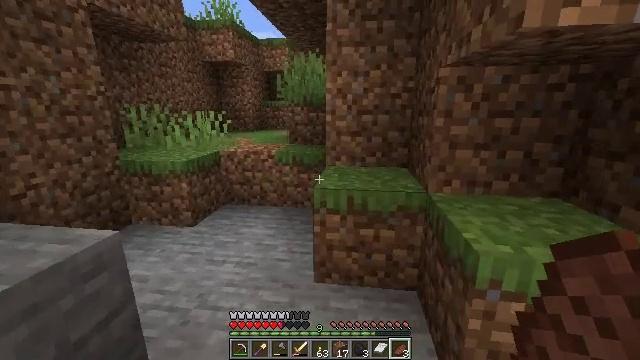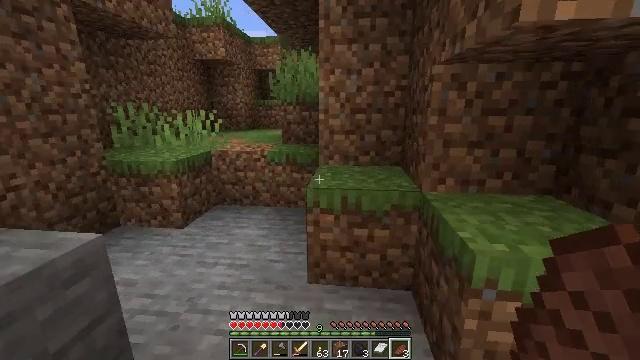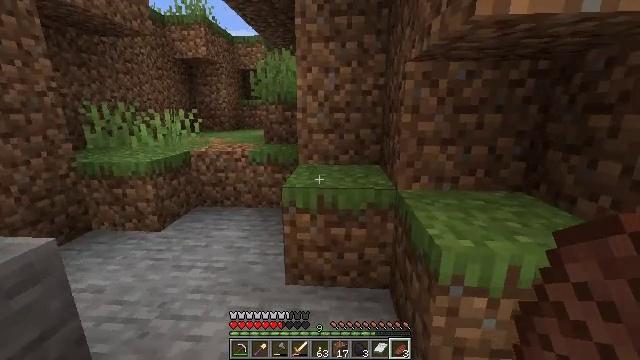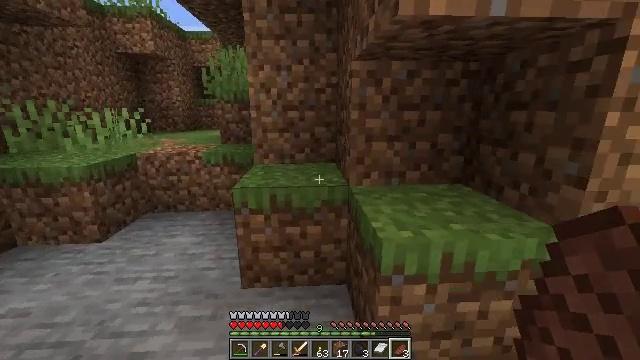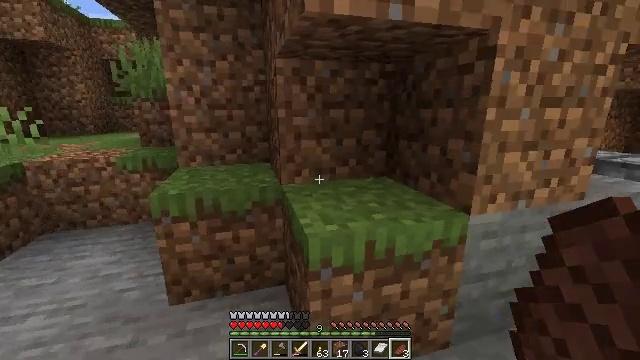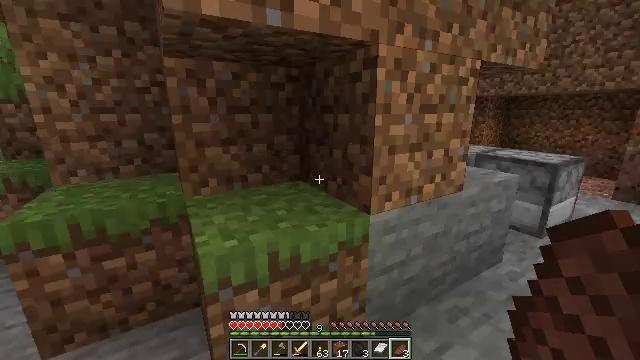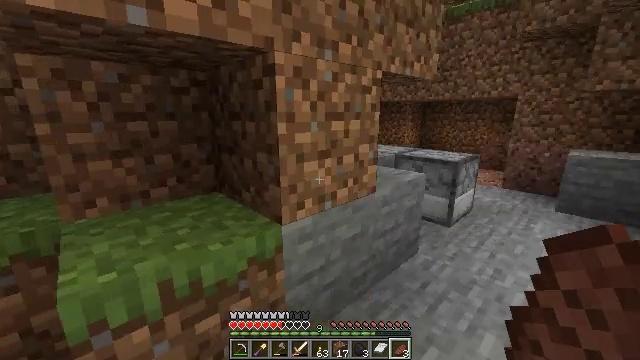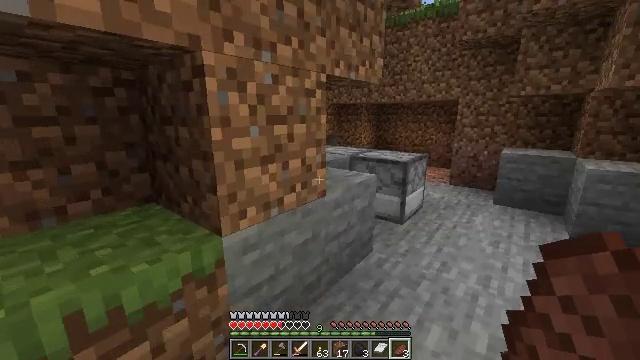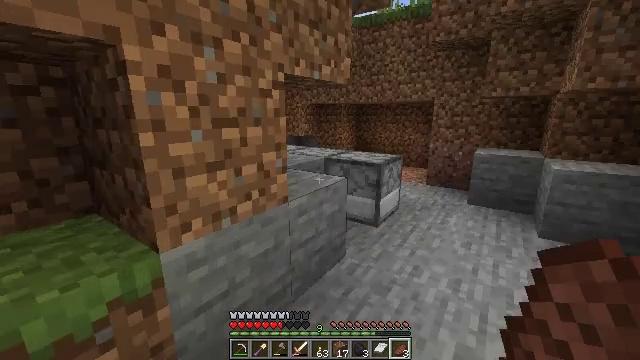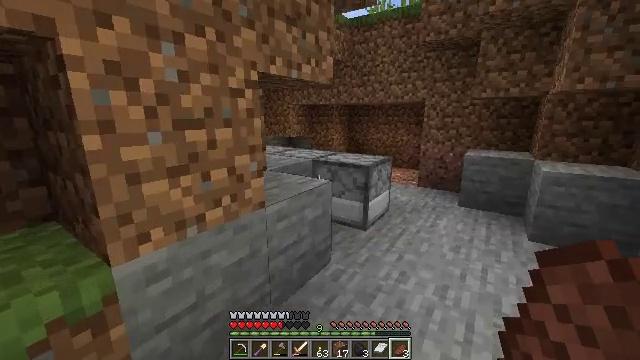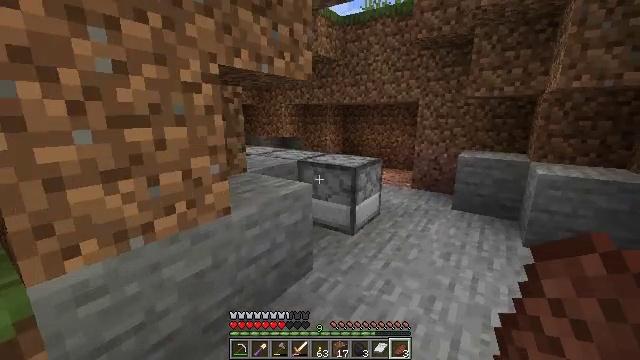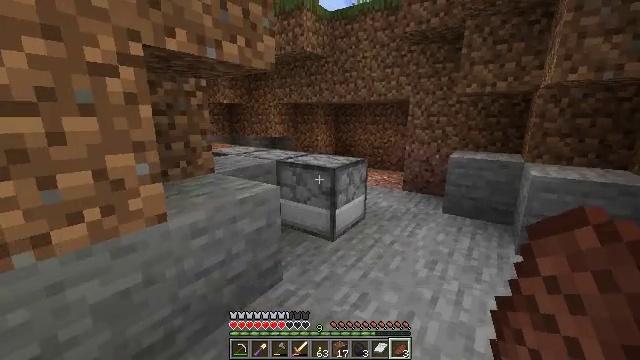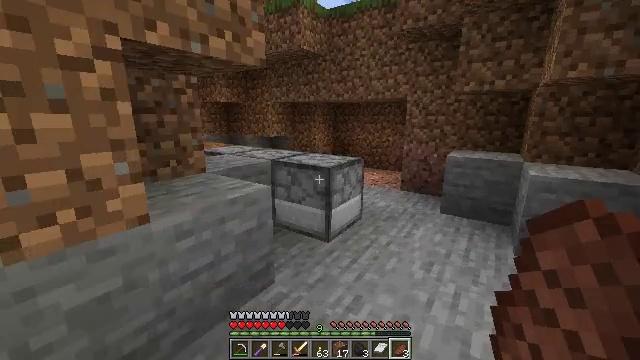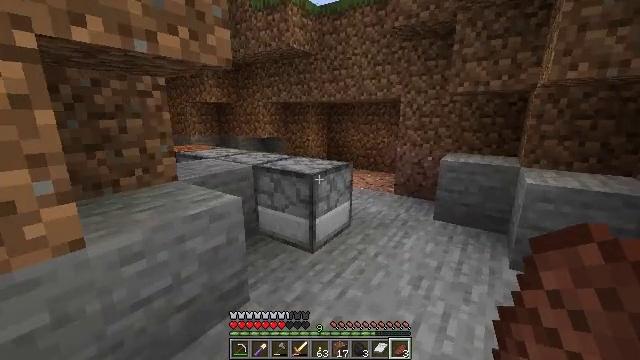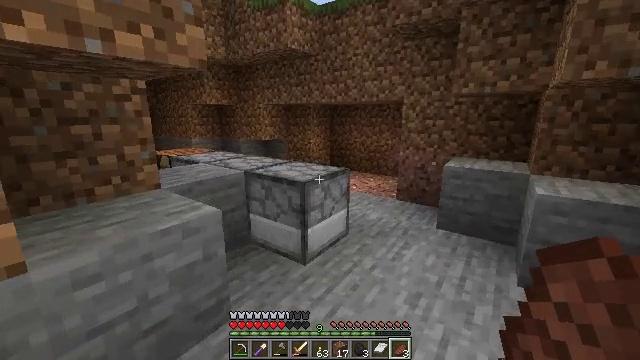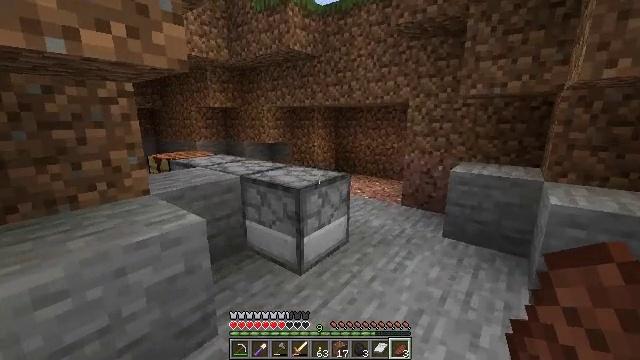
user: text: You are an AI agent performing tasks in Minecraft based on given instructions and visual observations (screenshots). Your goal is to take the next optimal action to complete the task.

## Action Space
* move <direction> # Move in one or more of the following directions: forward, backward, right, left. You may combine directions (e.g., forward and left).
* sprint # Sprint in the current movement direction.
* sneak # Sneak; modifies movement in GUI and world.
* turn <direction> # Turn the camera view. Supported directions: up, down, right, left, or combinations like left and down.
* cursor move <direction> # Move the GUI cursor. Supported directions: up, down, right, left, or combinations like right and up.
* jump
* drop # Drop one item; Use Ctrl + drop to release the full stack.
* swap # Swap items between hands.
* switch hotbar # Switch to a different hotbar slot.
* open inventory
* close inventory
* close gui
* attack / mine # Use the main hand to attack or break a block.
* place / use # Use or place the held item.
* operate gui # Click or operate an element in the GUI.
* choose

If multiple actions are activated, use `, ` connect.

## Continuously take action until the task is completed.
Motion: motion action
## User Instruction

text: Break the dirt block.
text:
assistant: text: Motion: move right, turn right
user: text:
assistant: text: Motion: move right, turn right
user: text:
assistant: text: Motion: move right, turn right
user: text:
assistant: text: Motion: move right, turn right
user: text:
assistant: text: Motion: move right, turn right
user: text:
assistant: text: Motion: move right, turn right
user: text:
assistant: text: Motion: move forward and move right, turn right
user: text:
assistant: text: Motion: move forward and move right, turn right
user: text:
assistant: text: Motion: move forward and move right
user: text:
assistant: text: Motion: move forward and move right
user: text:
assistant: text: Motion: move forward and move right
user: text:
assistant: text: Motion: move forward and move right
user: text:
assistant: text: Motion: move forward and move right
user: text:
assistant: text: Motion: move forward and move right, turn left
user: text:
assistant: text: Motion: move forward and move right, turn left
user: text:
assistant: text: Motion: move forward and move right, turn left
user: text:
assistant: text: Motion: move forward and move right
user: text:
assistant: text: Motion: move forward and move right, turn left and up, switch to hotbar 2
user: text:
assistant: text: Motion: move forward and move right, turn left and up, switch to hotbar 2
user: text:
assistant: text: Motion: move forward and move right, turn left and up, switch to hotbar 2
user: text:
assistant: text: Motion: move forward and move right, turn left, switch to hotbar 2
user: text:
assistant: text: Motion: move forward and move right, turn left, switch to hotbar 2
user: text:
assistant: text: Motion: move forward and move right
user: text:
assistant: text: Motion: move forward and move right
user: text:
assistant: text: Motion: move forward and move right
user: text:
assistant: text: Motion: move forward and move right
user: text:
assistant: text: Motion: move forward and move right, turn left
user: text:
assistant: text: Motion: move forward, turn left and up
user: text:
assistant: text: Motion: turn left and up
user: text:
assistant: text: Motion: move left, turn left and up